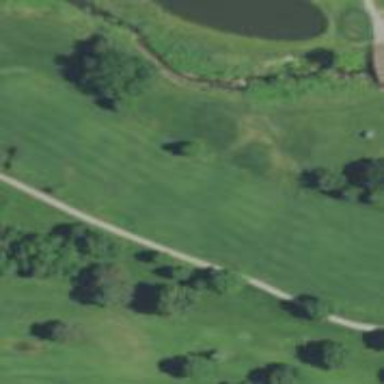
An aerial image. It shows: Golf hole.